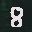
Label: 8